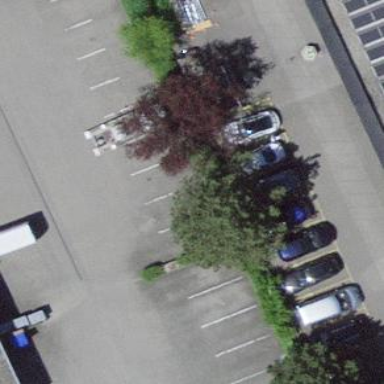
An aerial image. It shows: Street-side parking lot with asphalt surface.